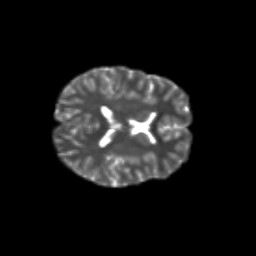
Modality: T2w
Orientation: axial
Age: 12
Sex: female
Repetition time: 9.512 s
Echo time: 0.089 s